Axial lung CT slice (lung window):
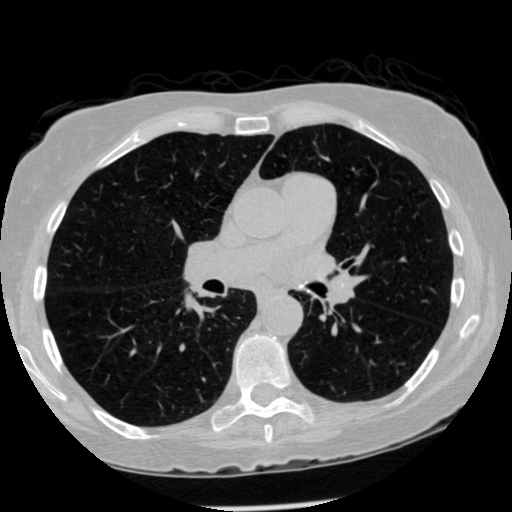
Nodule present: no